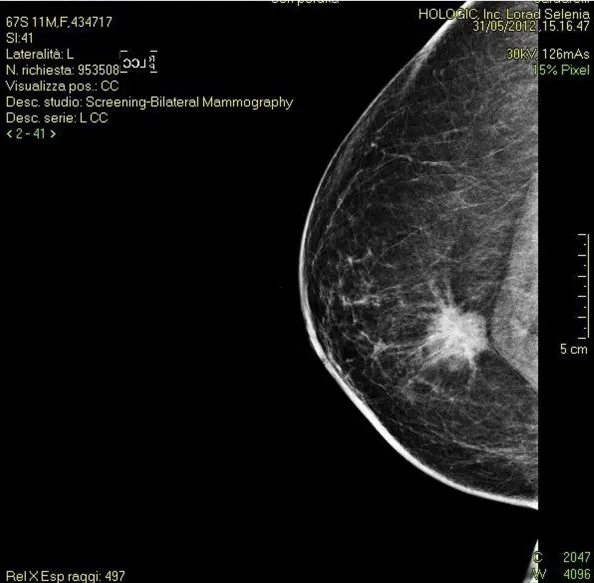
Left mammogram. A nodule with irregular margins revealed in the left breast.
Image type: radiology (x_ray)